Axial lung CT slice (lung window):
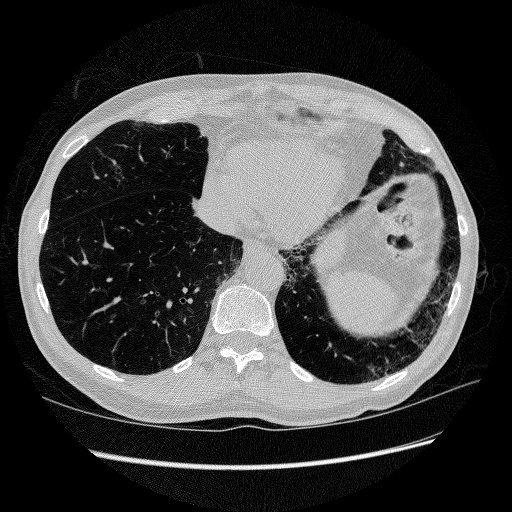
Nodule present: no